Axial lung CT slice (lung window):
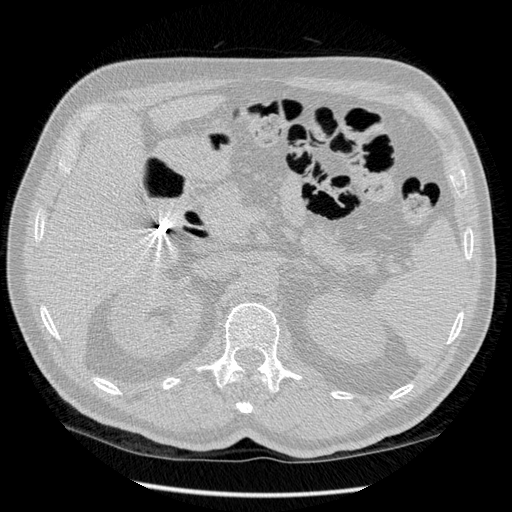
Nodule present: no